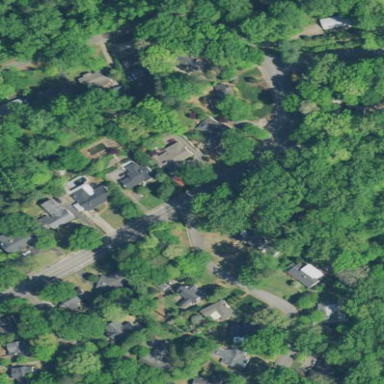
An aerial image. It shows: Residential area within neighborhood.